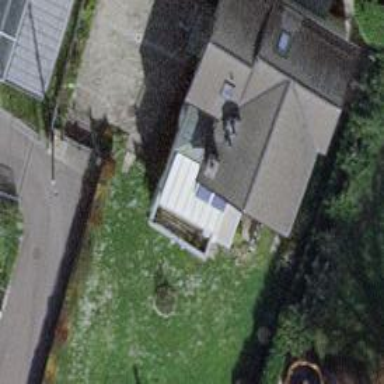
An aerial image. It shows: Garden enclosed by fence.